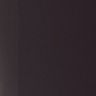
Metastatic tissue present: no